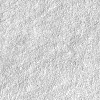
Atmospheric dust classification: not_dusty